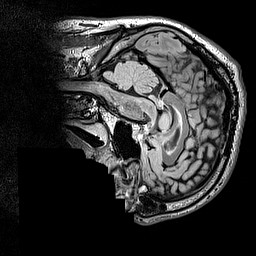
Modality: FLAIR
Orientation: sagittal
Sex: male
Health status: ill
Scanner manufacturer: siemens
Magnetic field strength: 3 T
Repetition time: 5 s
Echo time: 0.388 s